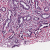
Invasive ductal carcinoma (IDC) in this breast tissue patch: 1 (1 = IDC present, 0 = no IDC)